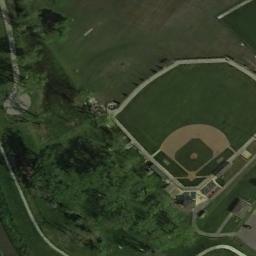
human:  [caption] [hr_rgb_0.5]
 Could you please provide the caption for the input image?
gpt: A baseball diamond is in the middle of grass next to many trees .

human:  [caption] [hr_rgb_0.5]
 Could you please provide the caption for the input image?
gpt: In the picture there is a baseball field and a parking lot .

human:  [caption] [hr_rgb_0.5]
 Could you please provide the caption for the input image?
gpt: A baseball diamond on the lawn with some trees and some houses beside .

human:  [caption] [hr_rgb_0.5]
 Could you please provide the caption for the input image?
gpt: Many trees are beside the  baseball diamond .

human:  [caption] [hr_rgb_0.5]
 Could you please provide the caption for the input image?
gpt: There is a baseball diamond in the grass in the right of the forests .